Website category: phone
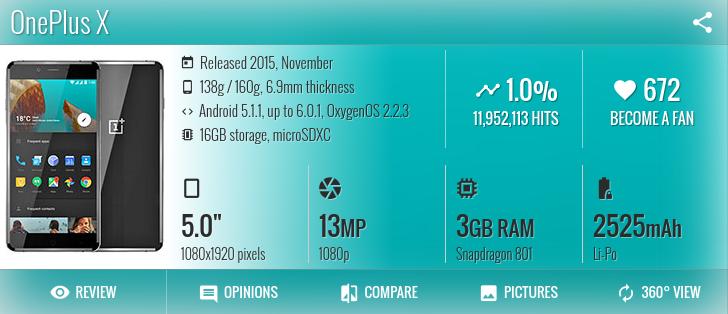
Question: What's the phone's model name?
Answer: OnePlus X

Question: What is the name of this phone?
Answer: OnePlus X

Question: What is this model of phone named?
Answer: OnePlus X

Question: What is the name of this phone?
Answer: OnePlus X

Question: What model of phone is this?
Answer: OnePlus X

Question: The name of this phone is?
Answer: OnePlus X

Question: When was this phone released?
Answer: Released 2015, November

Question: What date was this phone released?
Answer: Released 2015, November

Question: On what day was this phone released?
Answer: Released 2015, November

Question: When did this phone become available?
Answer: Released 2015, November

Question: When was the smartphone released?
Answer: Released 2015, November

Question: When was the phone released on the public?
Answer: Released 2015, November

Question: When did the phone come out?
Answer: Released 2015, November

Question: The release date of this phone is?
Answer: Released 2015, November

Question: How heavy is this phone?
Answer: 138g / 160g

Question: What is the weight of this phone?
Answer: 138g / 160g

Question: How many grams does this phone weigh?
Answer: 138g / 160g

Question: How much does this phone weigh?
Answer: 138g / 160g

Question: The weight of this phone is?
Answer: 138g / 160g

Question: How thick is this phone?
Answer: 6.9mm thickness

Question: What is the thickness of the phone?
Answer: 6.9mm thickness

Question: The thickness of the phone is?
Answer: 6.9mm thickness

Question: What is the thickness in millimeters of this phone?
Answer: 6.9mm thickness

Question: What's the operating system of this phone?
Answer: Android 5.1.1, up to 6.0.1, OxygenOS 2.2.3

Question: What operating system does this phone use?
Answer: Android 5.1.1, up to 6.0.1, OxygenOS 2.2.3

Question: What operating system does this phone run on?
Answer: Android 5.1.1, up to 6.0.1, OxygenOS 2.2.3

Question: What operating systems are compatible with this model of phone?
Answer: Android 5.1.1, up to 6.0.1, OxygenOS 2.2.3

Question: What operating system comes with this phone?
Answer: Android 5.1.1, up to 6.0.1, OxygenOS 2.2.3

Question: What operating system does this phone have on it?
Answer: Android 5.1.1, up to 6.0.1, OxygenOS 2.2.3

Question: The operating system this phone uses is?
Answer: Android 5.1.1, up to 6.0.1, OxygenOS 2.2.3

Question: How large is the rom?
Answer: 16GB storage

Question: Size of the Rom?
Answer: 16GB storage

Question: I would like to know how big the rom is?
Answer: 16GB storage

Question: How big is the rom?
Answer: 16GB storage

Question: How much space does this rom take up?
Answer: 16GB storage

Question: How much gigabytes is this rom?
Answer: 16GB storage

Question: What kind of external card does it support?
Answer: microSDXC

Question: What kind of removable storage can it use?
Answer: microSDXC

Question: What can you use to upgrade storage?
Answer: microSDXC

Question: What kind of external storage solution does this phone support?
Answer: microSDXC

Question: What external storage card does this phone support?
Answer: microSDXC

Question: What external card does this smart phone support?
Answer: microSDXC

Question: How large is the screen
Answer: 5.0"

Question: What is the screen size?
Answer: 5.0"

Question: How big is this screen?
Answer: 5.0"

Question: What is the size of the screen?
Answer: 5.0"

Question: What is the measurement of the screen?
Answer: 5.0"

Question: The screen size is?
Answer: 5.0"

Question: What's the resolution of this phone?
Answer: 1080x1920 pixels

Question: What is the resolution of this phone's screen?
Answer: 1080x1920 pixels

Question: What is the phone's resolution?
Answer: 1080x1920 pixels

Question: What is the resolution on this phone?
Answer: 1080x1920 pixels

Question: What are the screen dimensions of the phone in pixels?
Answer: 1080x1920 pixels

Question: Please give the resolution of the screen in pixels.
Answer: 1080x1920 pixels

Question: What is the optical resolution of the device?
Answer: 1080x1920 pixels

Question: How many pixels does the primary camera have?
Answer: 13 MP

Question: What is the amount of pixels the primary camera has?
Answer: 13 MP

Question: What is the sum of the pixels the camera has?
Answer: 13 MP

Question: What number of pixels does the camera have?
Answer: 13 MP

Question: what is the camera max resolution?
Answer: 13 MP

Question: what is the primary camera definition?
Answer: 13 MP

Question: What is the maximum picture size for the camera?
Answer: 13 MP

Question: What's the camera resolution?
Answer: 1080p

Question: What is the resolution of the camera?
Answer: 1080p